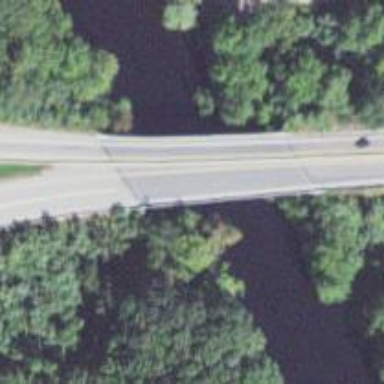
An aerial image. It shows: Asphalt bridge that is part of trunk highway with expressway features.